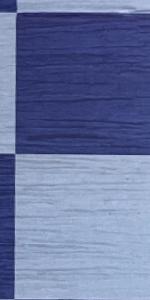
Label: Empty